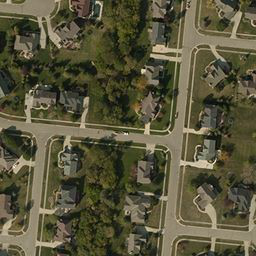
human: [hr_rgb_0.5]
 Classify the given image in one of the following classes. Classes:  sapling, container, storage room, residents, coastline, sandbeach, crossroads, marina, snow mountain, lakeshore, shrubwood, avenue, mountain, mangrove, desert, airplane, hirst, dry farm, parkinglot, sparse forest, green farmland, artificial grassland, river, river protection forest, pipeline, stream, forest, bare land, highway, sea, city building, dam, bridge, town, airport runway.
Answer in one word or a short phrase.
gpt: town